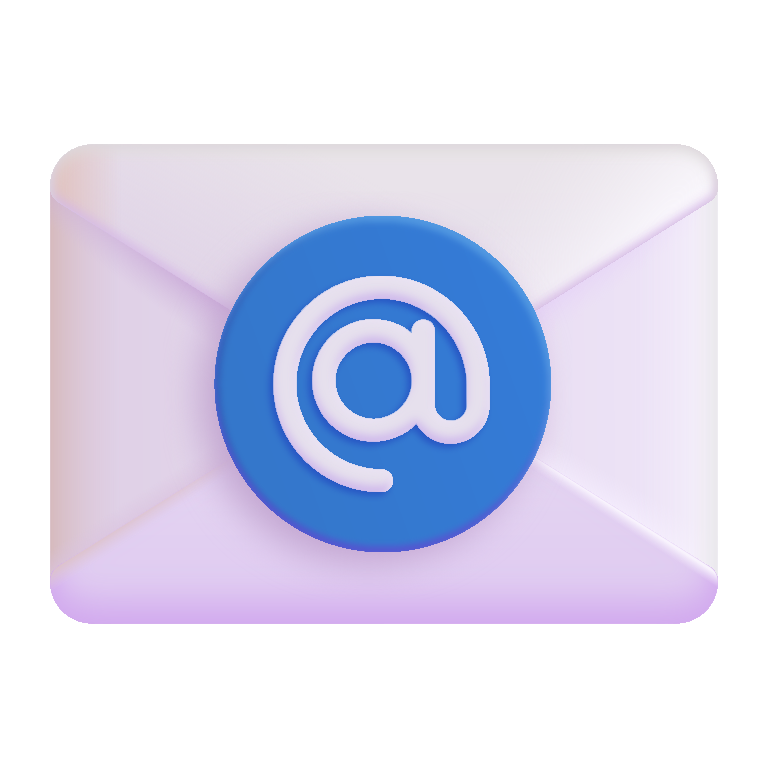
e mail color